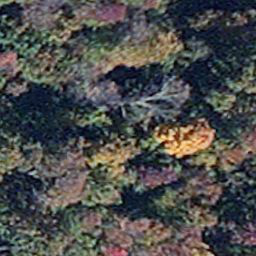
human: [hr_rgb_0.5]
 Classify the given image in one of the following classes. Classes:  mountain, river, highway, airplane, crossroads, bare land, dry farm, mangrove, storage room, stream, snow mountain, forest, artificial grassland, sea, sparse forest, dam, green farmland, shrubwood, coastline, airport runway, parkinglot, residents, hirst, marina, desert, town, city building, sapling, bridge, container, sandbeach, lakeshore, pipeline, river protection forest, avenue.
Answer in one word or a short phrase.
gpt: mangrove